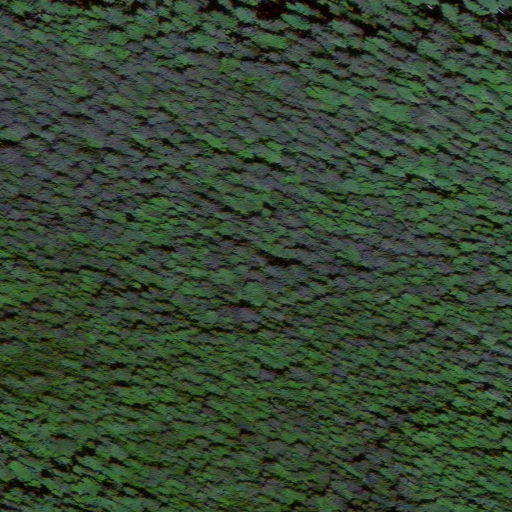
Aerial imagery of ridge(s) in Alaska named Solomon Railroad containing only unknown